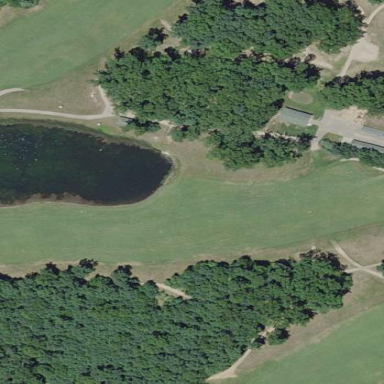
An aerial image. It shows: Grassy area designated as golf fairway.